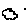
Label: cloud